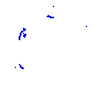
Particle: pion